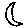
Label: moon